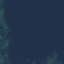
Land use / land cover: SeaLake